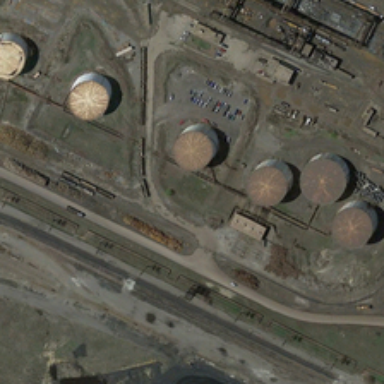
A row of storage tanks is near a road .